Field crop: maize
Growth stage: 2
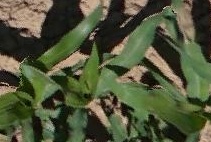
Species: maize